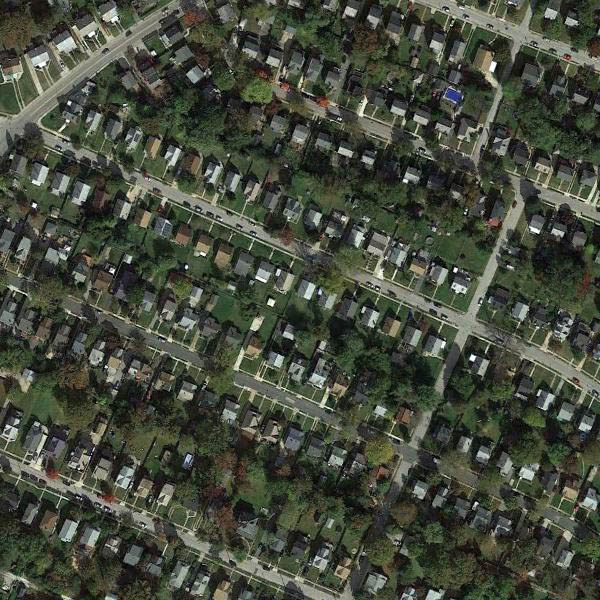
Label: DenseResidential